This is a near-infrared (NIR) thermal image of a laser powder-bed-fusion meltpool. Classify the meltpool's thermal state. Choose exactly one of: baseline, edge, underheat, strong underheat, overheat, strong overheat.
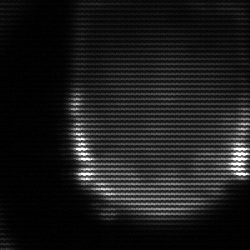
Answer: edge